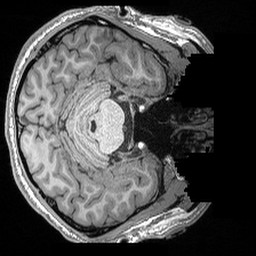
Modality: T1w
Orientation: axial
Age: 26
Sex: male
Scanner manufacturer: siemens
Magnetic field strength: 3 T
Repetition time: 2.17 s
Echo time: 0.00169 s